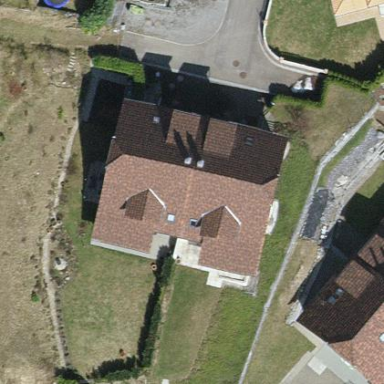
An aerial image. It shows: Semi-detached house.